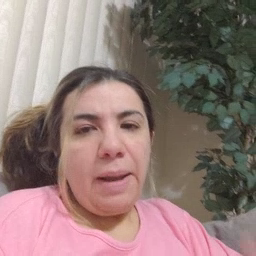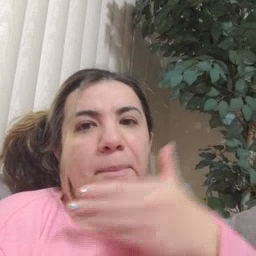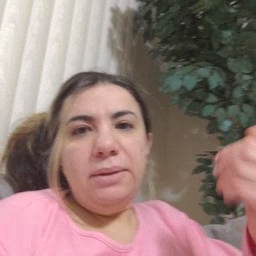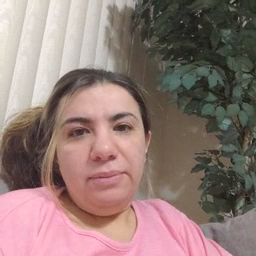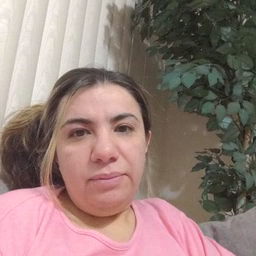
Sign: better